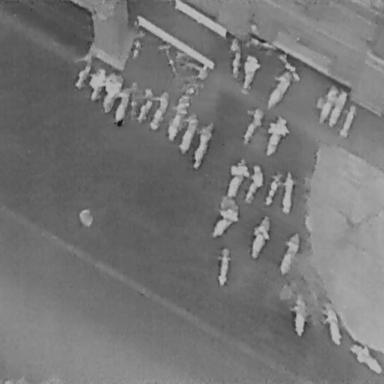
There are 32 Bicycles in the infrared image.